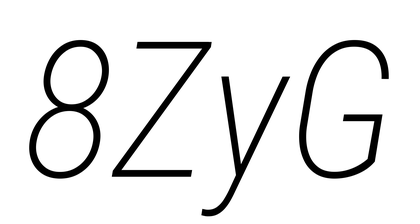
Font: Roboto-Italic_Condensed_ExtraLight_Italic